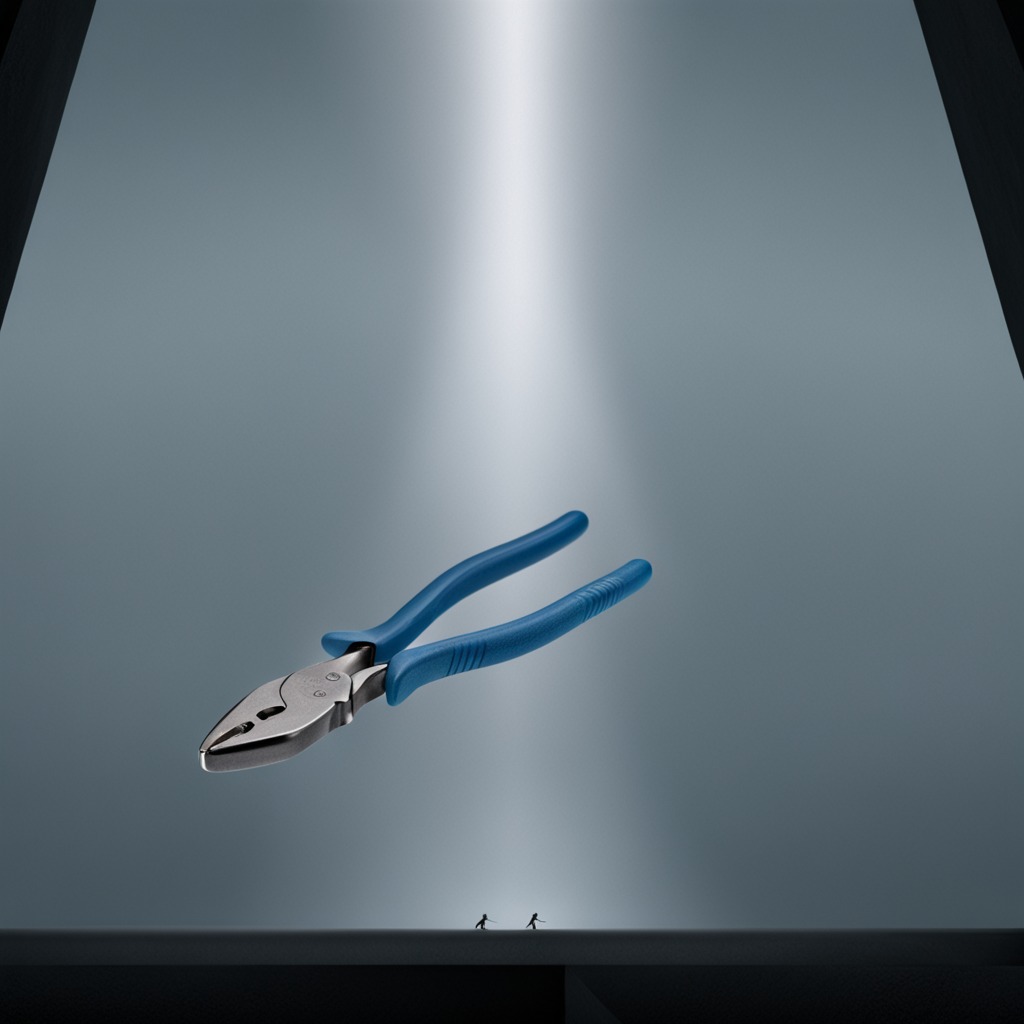
A plier is lying on a clean empty table in a railway signal maintenance room lit by harsh overhead fluorescents.